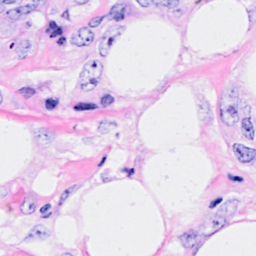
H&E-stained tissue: Breast